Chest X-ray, AP view. Patient: 29 years old, sex M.
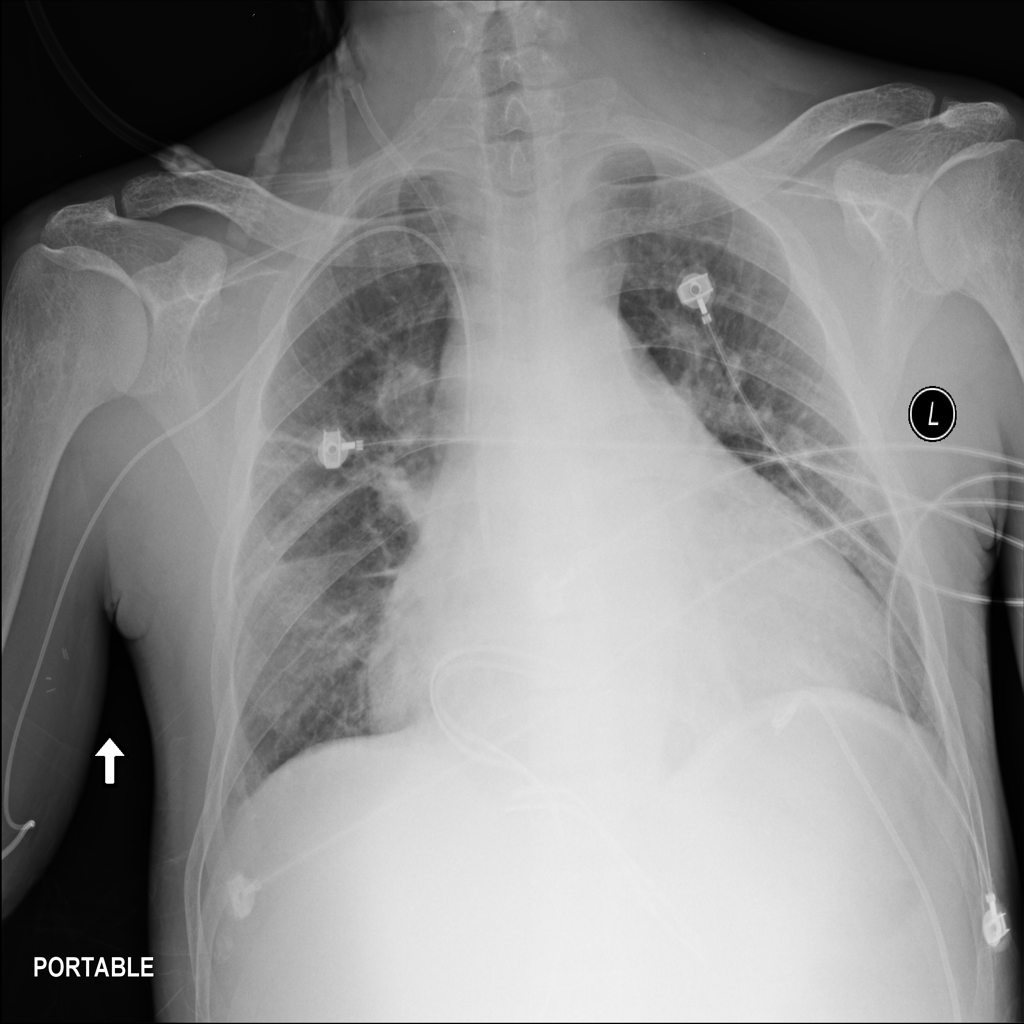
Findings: No Finding